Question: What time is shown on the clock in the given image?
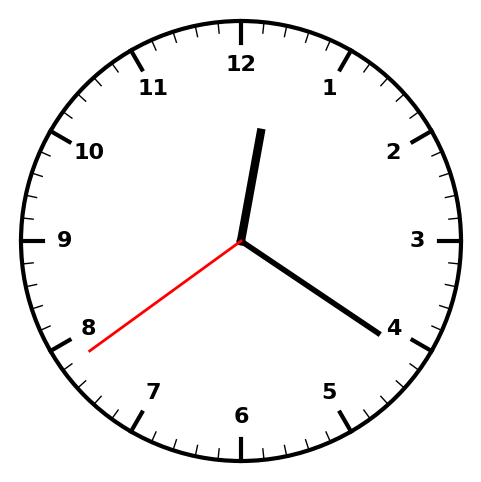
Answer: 12:20:39